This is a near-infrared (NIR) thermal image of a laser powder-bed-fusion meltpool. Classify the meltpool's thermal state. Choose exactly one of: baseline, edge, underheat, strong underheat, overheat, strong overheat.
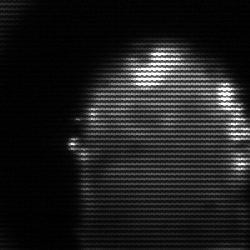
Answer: baseline